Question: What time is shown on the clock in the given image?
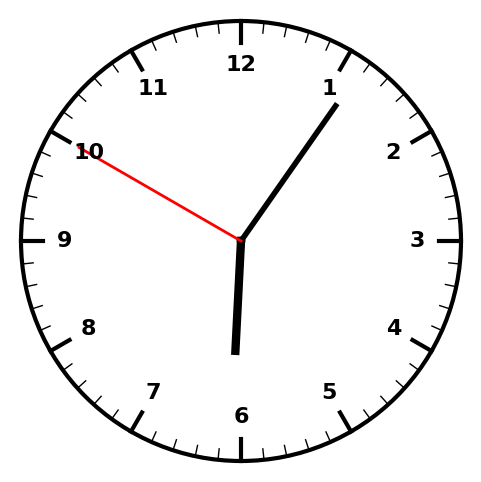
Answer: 06:05:50